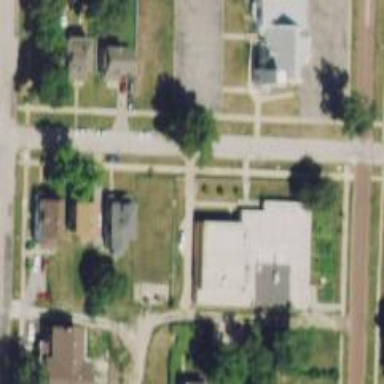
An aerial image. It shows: Alley classified as service road.